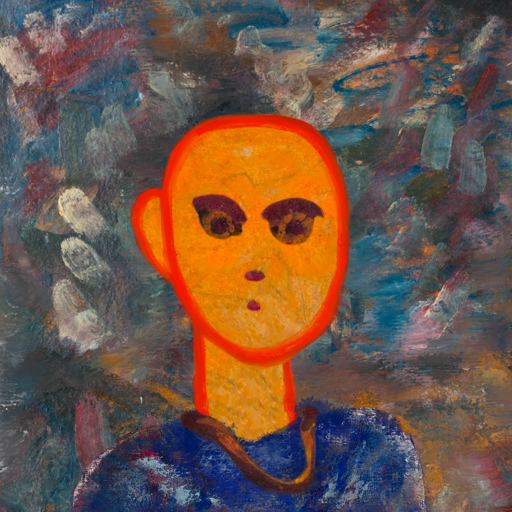
Background: Boggyland, Head And Neck Front: Sisters, Face Front: Doll, Bust: Irani, Hair Front: Blank, Head Accessory: Blank, Second Necklace: Comrade, Necklace: Blank, Baby: Blank